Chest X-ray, PA view. Patient: 40 years old, sex F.
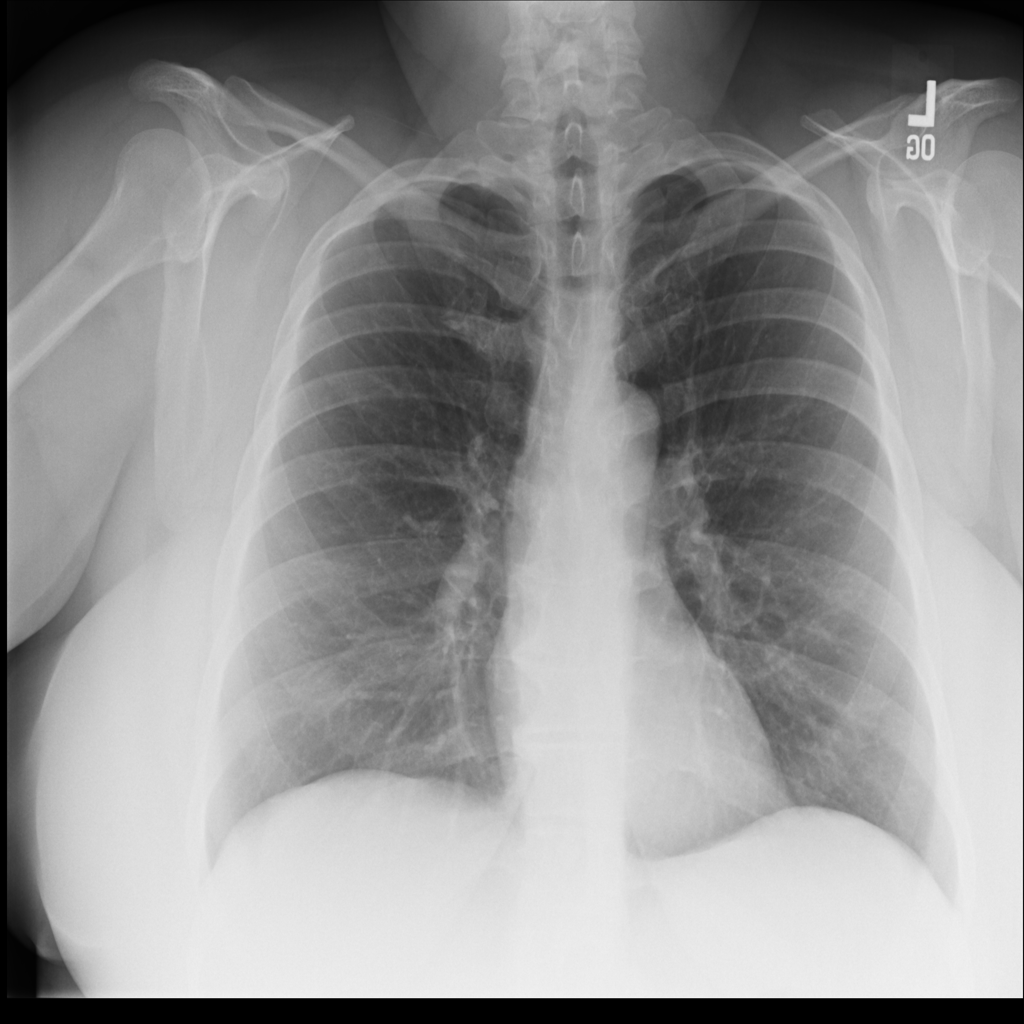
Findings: No Finding